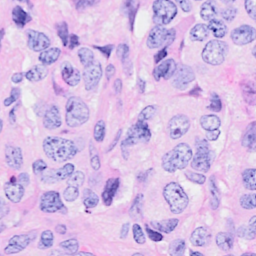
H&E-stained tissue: Breast